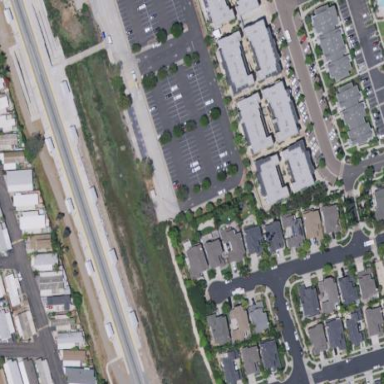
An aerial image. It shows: Parking area with asphalt surface.